【题型】选择题　【知识点】函数　【难度】easy
如图，点$P$在反比例函数$y=\dfrac{k}{x}(x>0)$第一象限的图象上，$PQ$垂直$x$轴，垂足为$Q$，设$\triangle POQ$的面积是$s$，那么$s$与$k$之间的数量关系是（  ）
A．$s=\dfrac{k}{4}$
B．$s=\dfrac{k}{2}$
C．$s=k$
D．不能确定

\vspace{0.2cm}
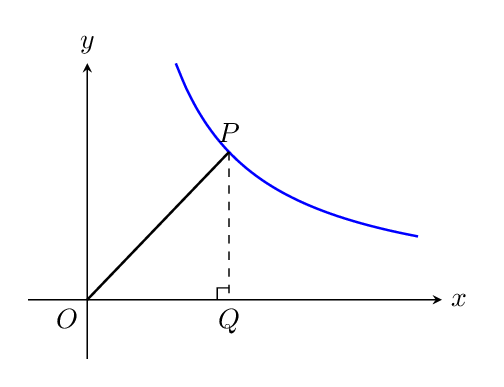
【解答】
\noindent \textbf{【分析】} 根据点$P$在反比例函数图象上结合反比例函数系数$k$的几何意义就可以求出$s$与$k$之间的数量关系．

\vspace{0.2cm}
\noindent \textbf{【解答】} 解：$\because$点$P$是反比例函数$y=\dfrac{k}{x}$图象上一点，且$PQ\perp x$轴于点$Q$，
$\therefore S_{\triangle POQ}=\dfrac{1}{2}|k|=s$，
解得：$|k|=2s$．
$\because$反比例函数在第一象限有图象，
$\therefore k=2s$．即$s=\dfrac{k}{2}$
故选：$B$．

\vspace{0.2cm}
\noindent \textbf{【点评】} 本题考查了反比例函数的性质以及反比例函数系数$k$的几何意义，解题的关键是根据反比例函数系数$k$的几何意义找出$\triangle POQ$面积$s$与$k$的关系．